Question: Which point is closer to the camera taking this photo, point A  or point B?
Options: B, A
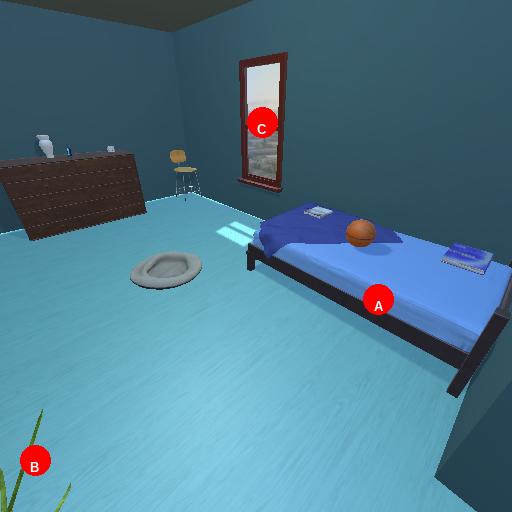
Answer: B